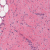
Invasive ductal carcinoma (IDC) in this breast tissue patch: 0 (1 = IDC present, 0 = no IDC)